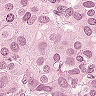
Metastatic tissue present: yes